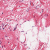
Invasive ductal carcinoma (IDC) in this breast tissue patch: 0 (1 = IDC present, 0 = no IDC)